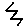
Label: zigzag